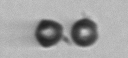
Label: bead